Question: I've seen multiple "Allow this application to run with twitter" things, but none that have:
-
under "This application will be able to"
Example:

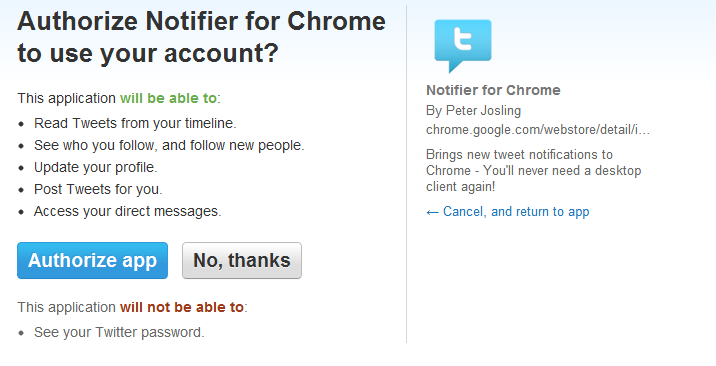
Answer: No twitter will never allow people to see your password... they put it just so you are sure that nobody will ever see your password...
They will never share the password. And, the password are surely hashed in the db so they are mostly impossible to decrypt